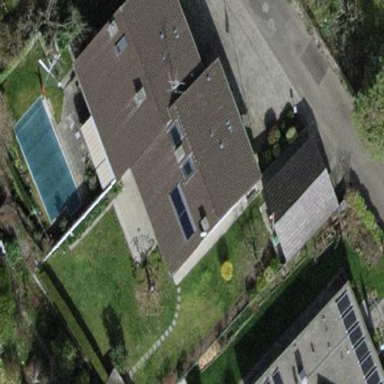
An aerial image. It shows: Garden enclosed by fence.